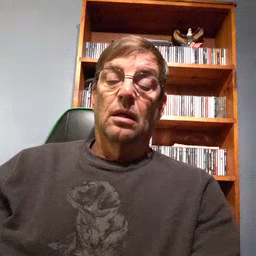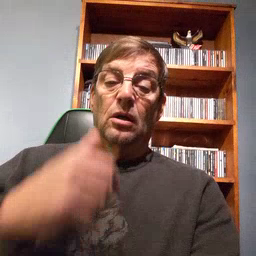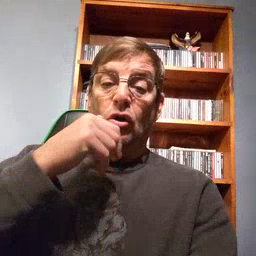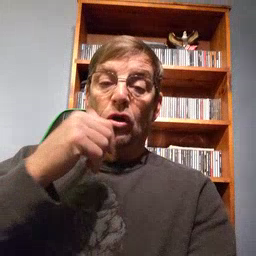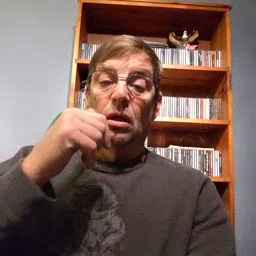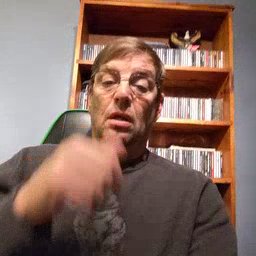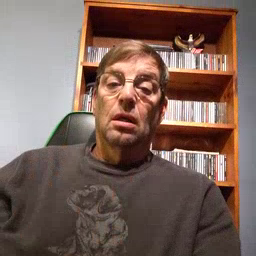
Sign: girl